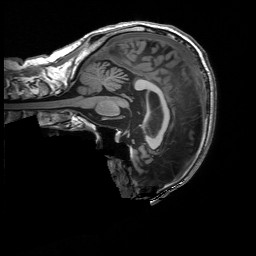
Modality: T1w
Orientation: sagittal
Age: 73
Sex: male
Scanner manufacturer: siemens
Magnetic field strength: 3 T
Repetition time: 2.5 s
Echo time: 0.00248 s